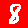
Digit: 8